Question: I am using 'System.Web.Optimization' 'BundleTable' for CSS and JavaScript file bundling. I was able to save bundle files manually by going to 'Chrome Developer Tools', 'Sources' tab then clicking on bundle I would like to save and then clicking right mouse button on code and 'Save as' (screenshot below)

(javascript or .NET I don't mind ether) as I need to test changes in bundle files by comparing them with old versions to see if they have changed or not. The end product will be selenium test most likely.
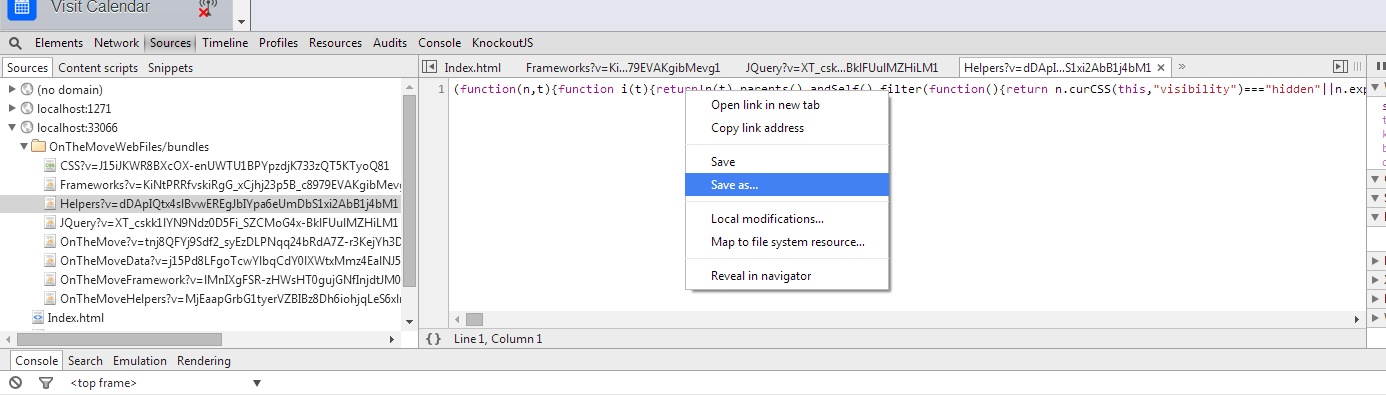
Answer: Sorted it out myself.
'''
public static string GetBundleContents(string virtualPath)
{
OptimizationSettings config = new OptimizationSettings()
{
ApplicationPath = System.Web.Hosting.HostingEnvironment.ApplicationPhysicalPath,
BundleTable = BundleTable.Bundles
};
BundleResponse response = Optimizer.BuildBundle(virtualPath, config);
return response.Content;
}
public static void WriteBundlesToDisk(string path)
{
foreach (var bundle in BundleTable.Bundles)
{
var bundleContents = BundleConfig.GetBundleContents(bundle.Path);
File.WriteAllText(string.Format("{0}/{1}.{2}", path, bundle.Path.Split('/').Last(), BundleConfig.GetFileExtensionByBundleType(bundle)), bundleContents);
}
}
public static string GetFileExtensionByBundleType(Bundle bundle)
{
if (bundle is ScriptBundle)
return "js";
else if (bundle is StyleBundle)
return "css";
return "folderBundle";
}
'''
usage:
'''
BundleConfig.WriteBundlesToDisk("c://bundles");
'''
sidenote: there's a type of bundle called 'System.Web.Optimization.DynamicFolderBundle' that is not being handled properly by the solution above, it will save it as '.folderBundle' file type.